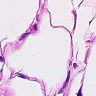
Metastatic tissue present: no